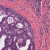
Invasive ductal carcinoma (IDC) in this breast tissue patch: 0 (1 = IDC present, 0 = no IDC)